Interaction volume radius: 10 \u00c5
Interaction volume height: 20 \u00c5
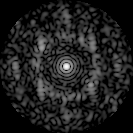
Disorder parameter: 0.7028